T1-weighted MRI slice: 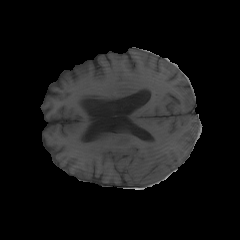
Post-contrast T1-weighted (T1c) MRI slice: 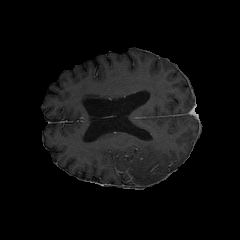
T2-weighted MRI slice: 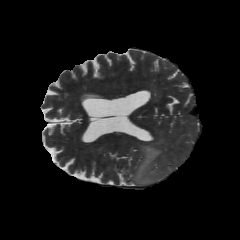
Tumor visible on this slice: yes